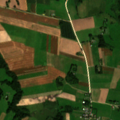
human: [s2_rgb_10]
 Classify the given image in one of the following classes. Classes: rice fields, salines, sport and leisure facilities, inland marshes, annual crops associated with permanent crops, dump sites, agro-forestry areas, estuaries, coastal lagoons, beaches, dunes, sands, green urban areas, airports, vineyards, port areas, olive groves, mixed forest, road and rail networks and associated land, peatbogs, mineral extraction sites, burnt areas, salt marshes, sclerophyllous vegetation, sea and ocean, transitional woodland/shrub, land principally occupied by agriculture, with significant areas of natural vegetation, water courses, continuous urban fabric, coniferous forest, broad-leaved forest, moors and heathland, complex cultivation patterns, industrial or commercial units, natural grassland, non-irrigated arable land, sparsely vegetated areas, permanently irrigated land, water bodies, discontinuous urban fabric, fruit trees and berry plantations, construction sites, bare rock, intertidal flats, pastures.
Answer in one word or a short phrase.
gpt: discontinuous urban fabric, non-irrigated arable land, pastures, complex cultivation patterns, land principally occupied by agriculture, with significant areas of natural vegetation